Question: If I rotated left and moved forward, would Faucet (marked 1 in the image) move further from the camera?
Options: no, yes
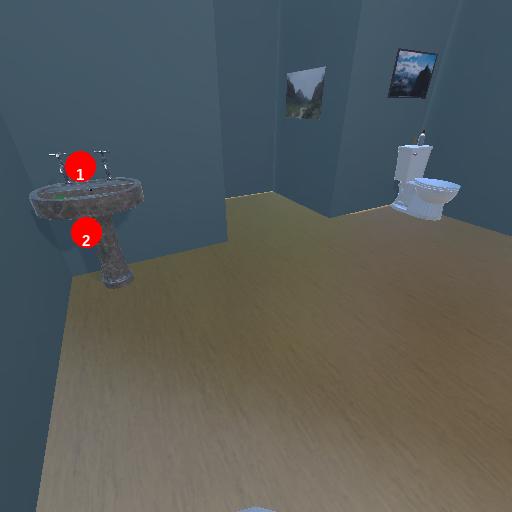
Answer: no